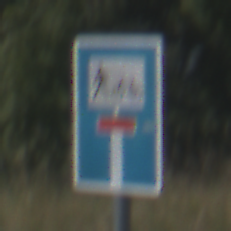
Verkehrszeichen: SackgasseRadverkehrFussgaengerDurchlaessig
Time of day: Midday
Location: Outdoor (Nature)
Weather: Clear
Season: NotSpecified
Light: Natural